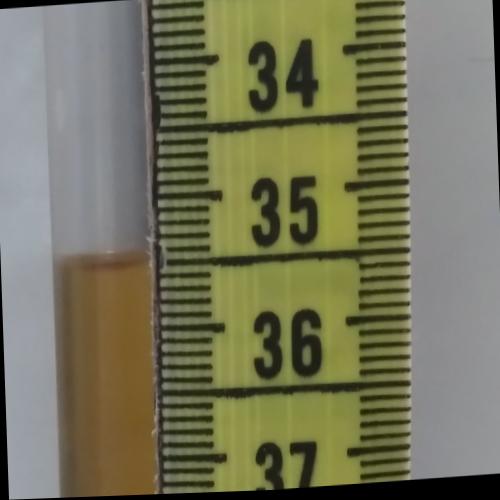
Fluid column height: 35.5 cm